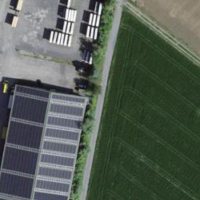
EUNIS habitat code: 24
Species observed at this site:
Dipsacus fullonum
Prunus spinosa
Lysimachia vulgaris